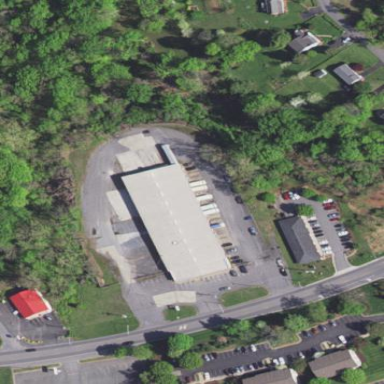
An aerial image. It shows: Commercial building housing bakery.